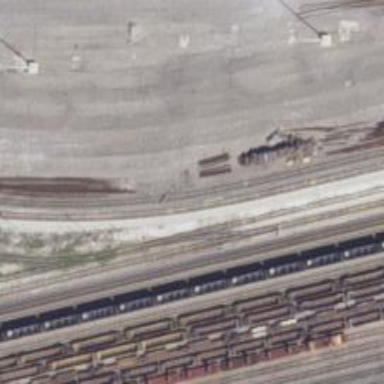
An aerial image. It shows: Railway spur service.